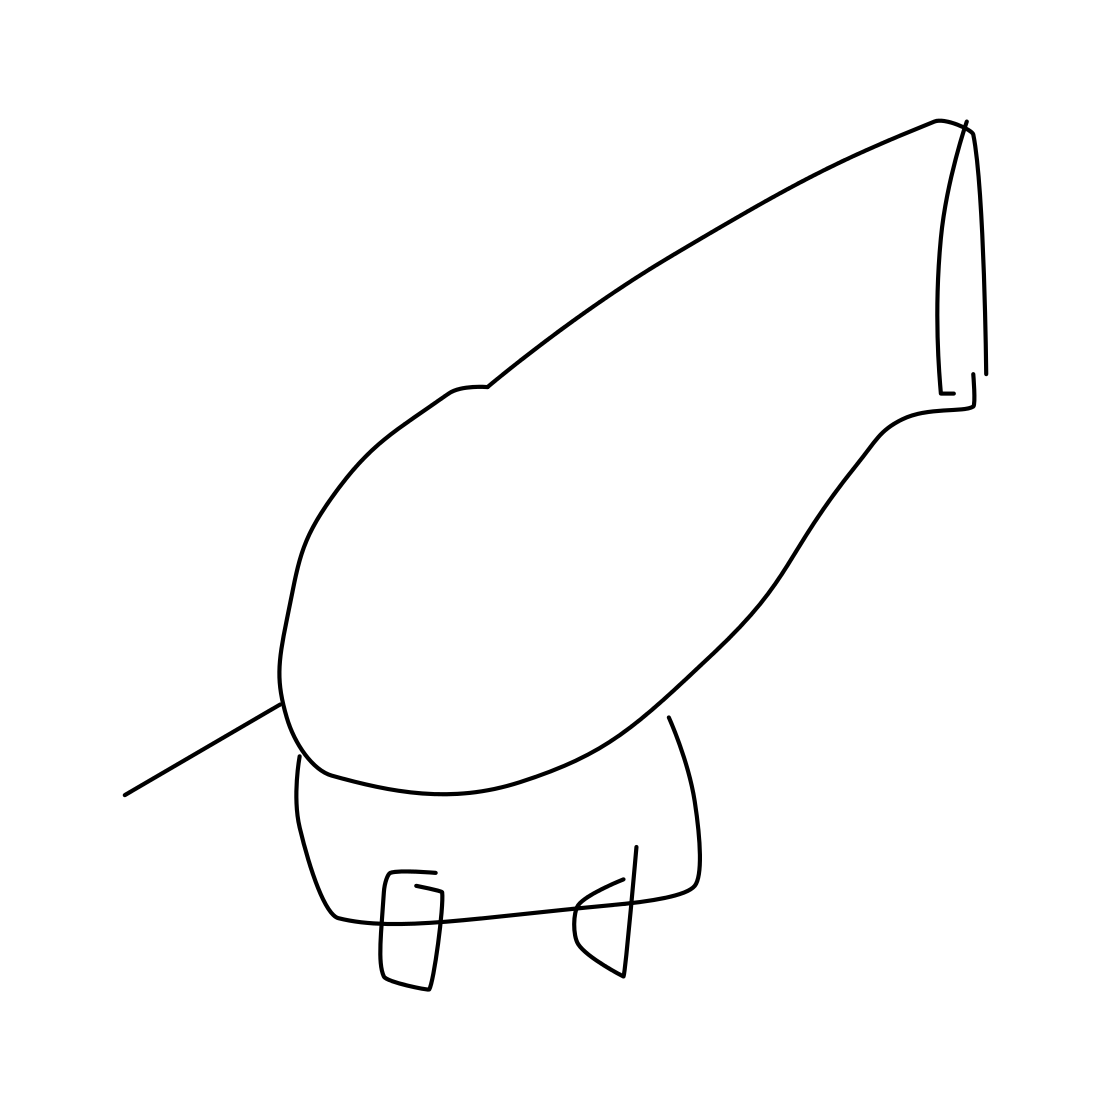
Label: cannon